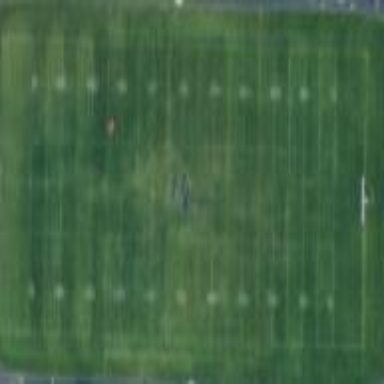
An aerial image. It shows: Grass pitch designated for American football in leisure land area.